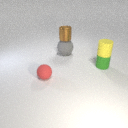
small brown metal cylinder above large gray rubber sphere